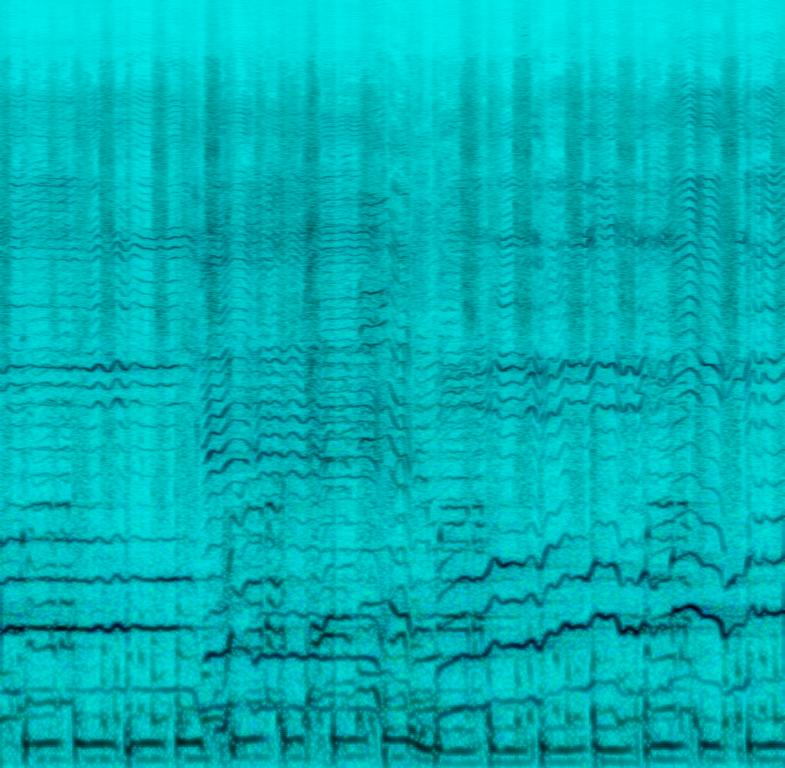
This song contains a male acapella group singing and beatboxing creating harmonies, bass and singers in the higher register. This song may be playing live for a talent show.